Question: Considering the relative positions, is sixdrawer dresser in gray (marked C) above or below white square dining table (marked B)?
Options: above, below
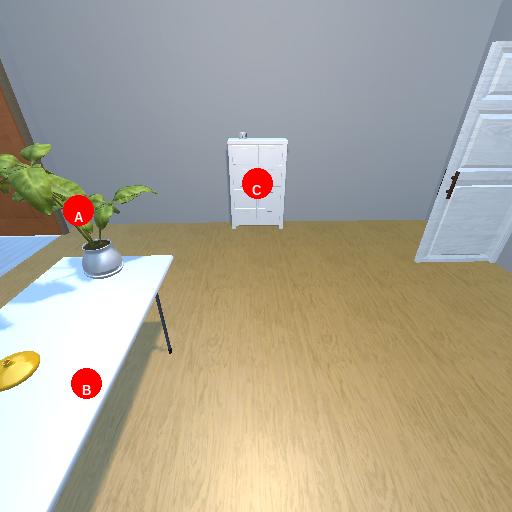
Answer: above